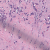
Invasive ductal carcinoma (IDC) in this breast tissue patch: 1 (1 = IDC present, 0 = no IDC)